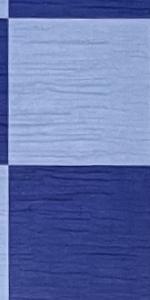
Label: Empty